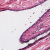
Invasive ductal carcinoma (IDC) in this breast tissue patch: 0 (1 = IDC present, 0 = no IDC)